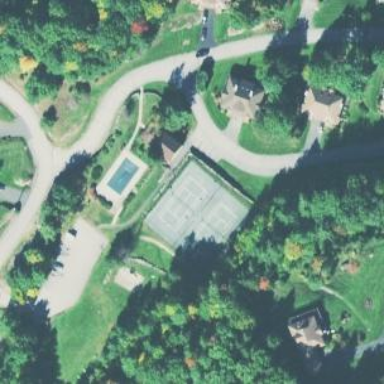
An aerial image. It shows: Tennis court on the leisure land pitch.